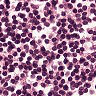
Metastatic tissue present: no